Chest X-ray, AP view. Patient: 19 years old, sex M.
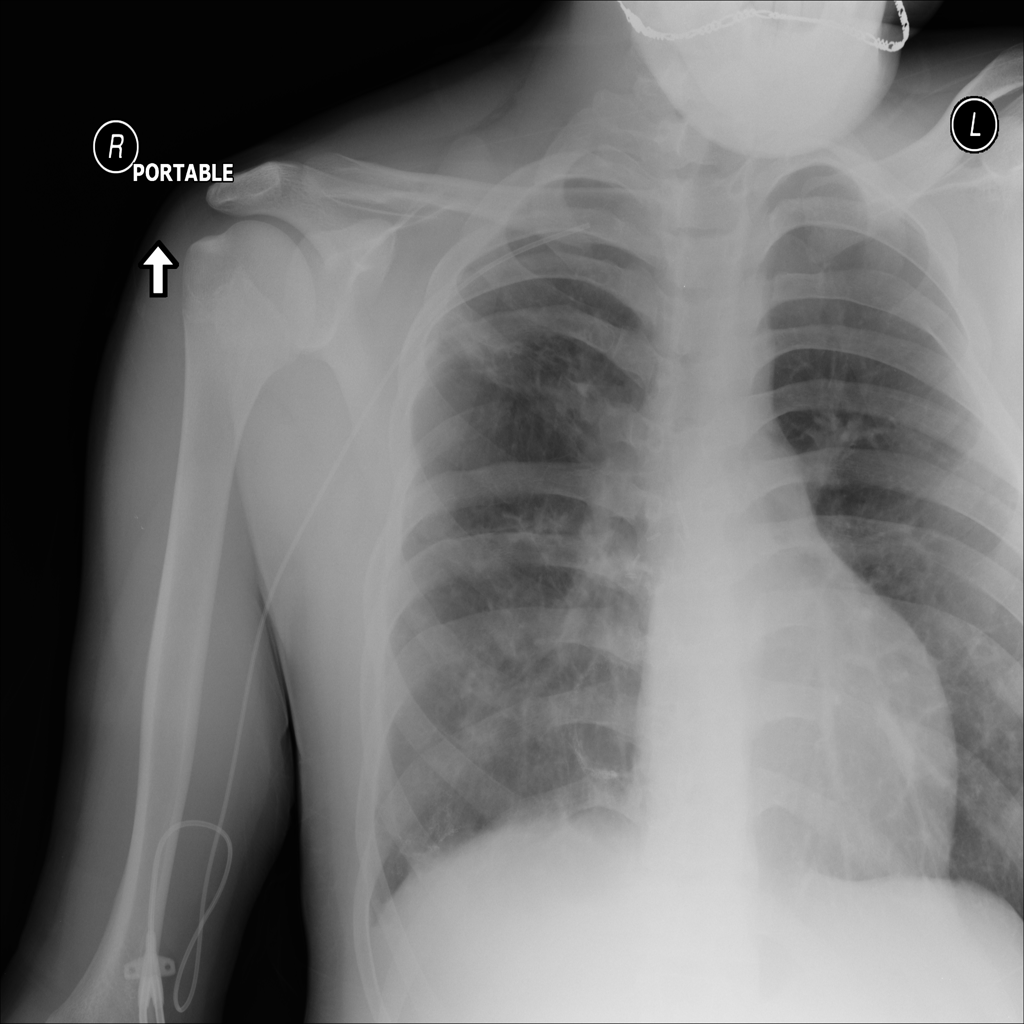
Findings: No Finding